Aerial crown-view tile of a tropical tree (Barro Colorado Island, Panama), acquired 20241216:
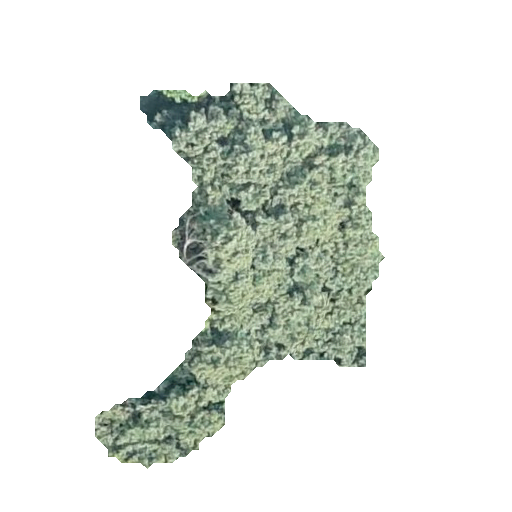
Species: Luehea seemannii
GBIF accepted scientific name: Luehea seemannii
Crown area: 82.929 m²